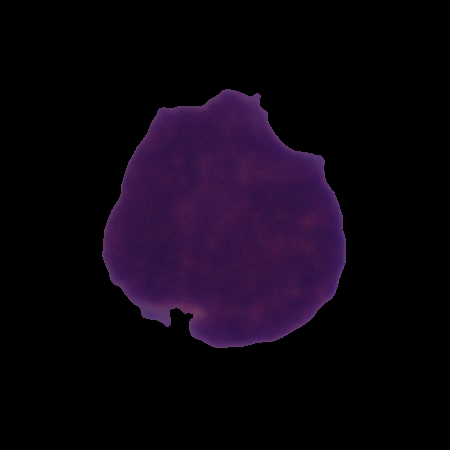
Label: cancer